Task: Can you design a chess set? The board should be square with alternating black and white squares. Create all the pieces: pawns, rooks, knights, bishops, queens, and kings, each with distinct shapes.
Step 1528:
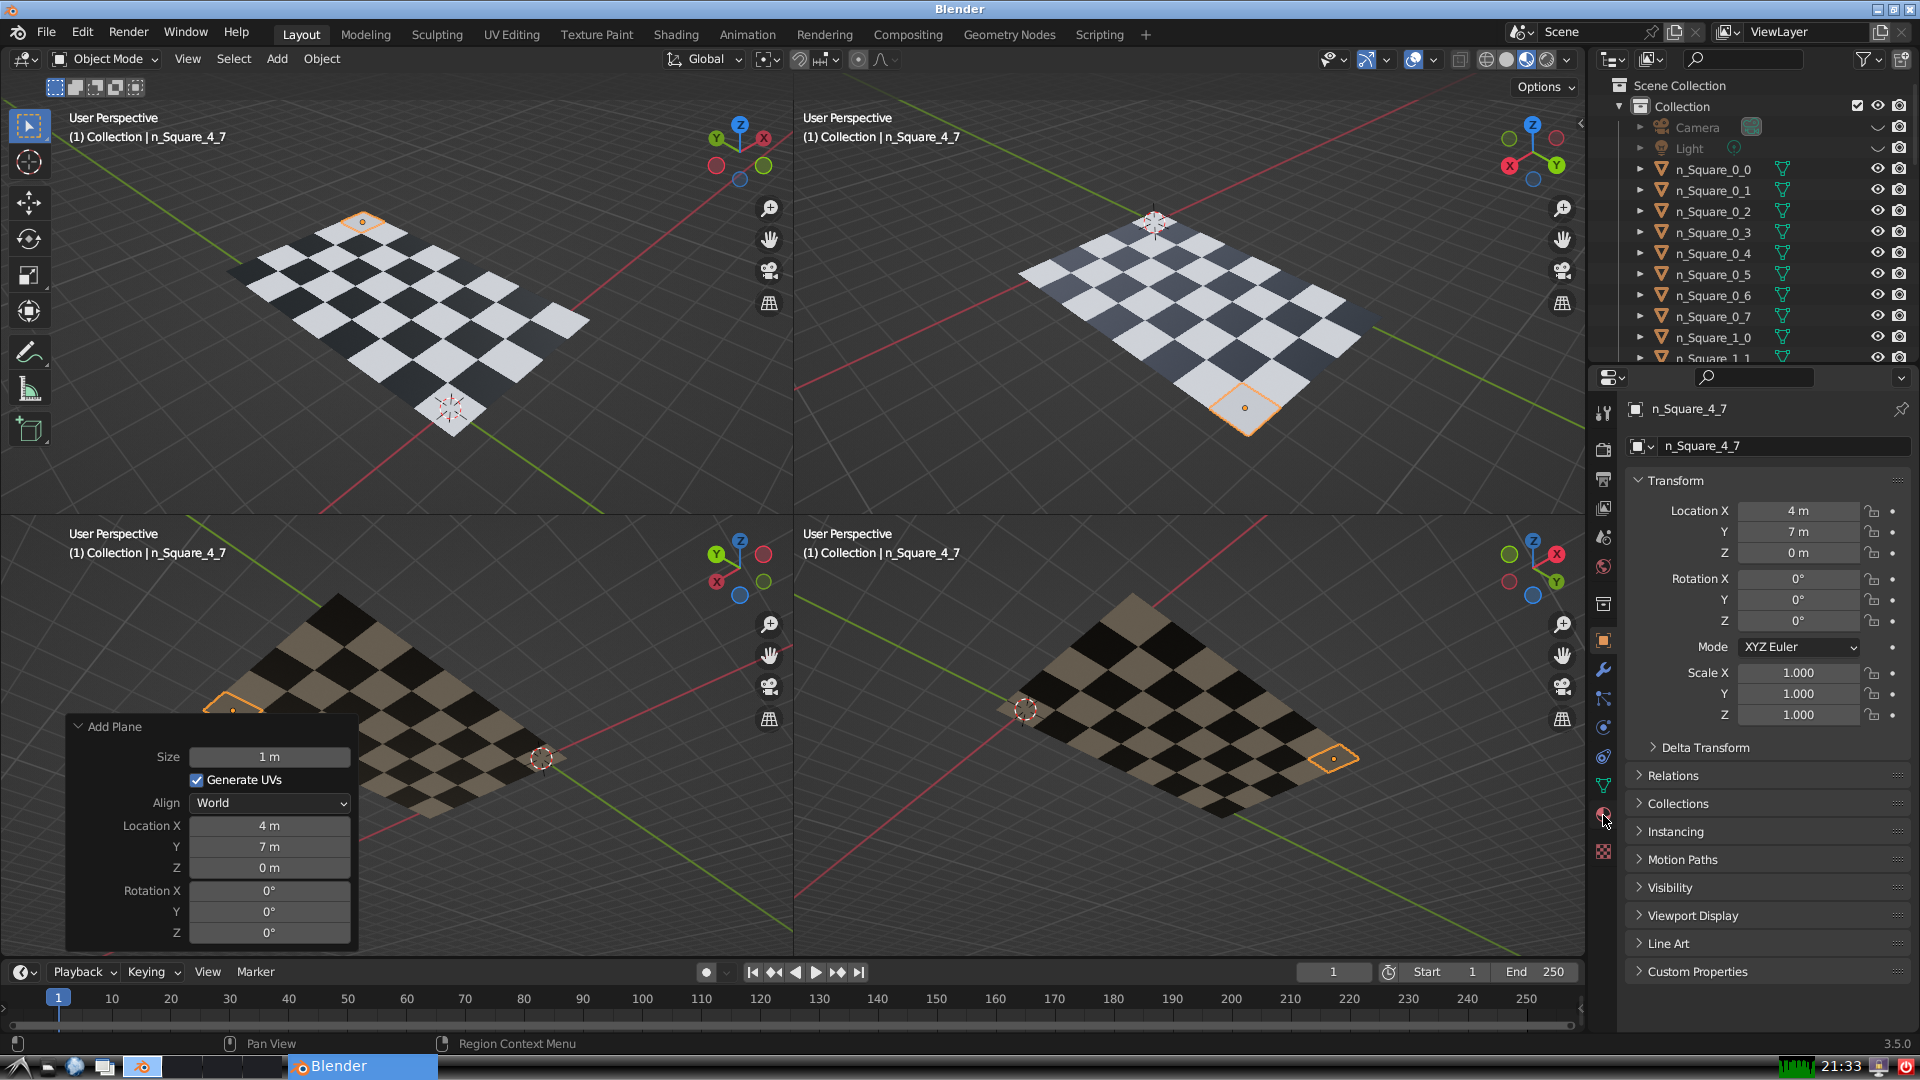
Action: click: no